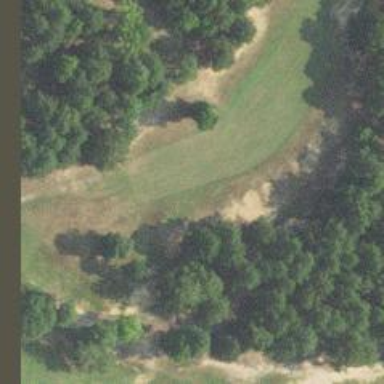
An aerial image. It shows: Golf hole.